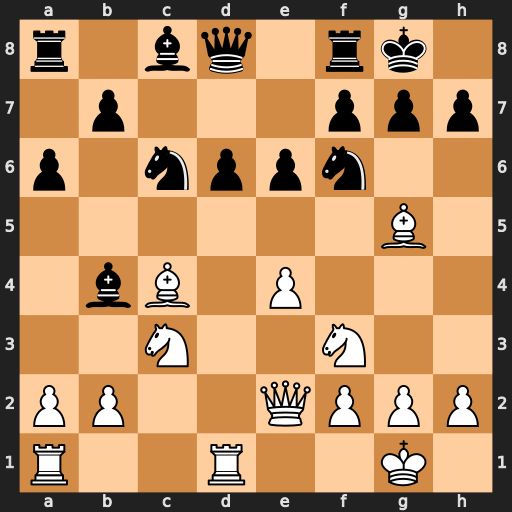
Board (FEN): r1bq1rk1/1p3ppp/p1nppn2/6B1/1bB1P3/2N2N2/PP2QPPP/R2R2K1
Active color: w
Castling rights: -
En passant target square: -
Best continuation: e5 Nxe5 Nxe5